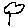
Label: tree